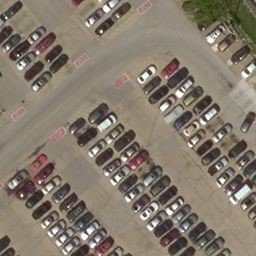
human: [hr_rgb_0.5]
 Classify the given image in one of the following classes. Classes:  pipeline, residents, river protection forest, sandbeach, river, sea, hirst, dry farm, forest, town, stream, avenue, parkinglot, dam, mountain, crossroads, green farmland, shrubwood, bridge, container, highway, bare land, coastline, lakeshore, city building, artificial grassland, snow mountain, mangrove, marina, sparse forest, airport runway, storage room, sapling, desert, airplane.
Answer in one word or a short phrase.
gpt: parkinglot